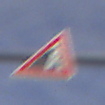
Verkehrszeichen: SteinschlagLinks
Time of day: MorningAfternoon
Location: Outdoor (Urban)
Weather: PartlyCloudy
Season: NotSpecified
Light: Natural